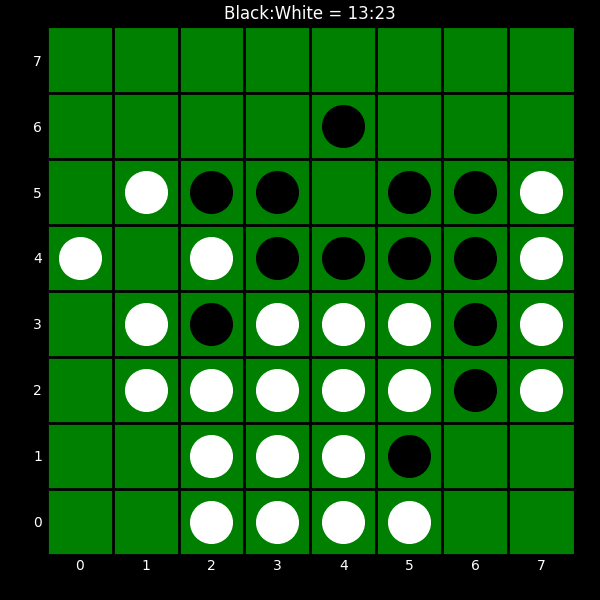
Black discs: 13
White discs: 23